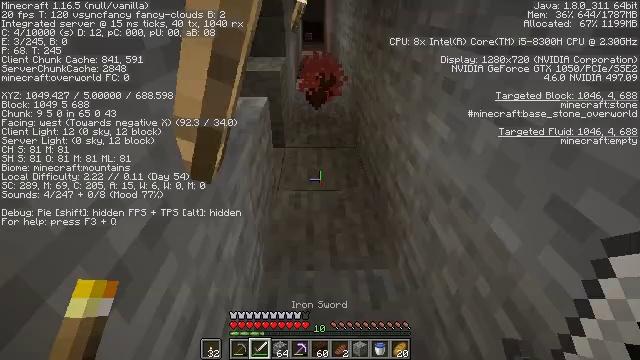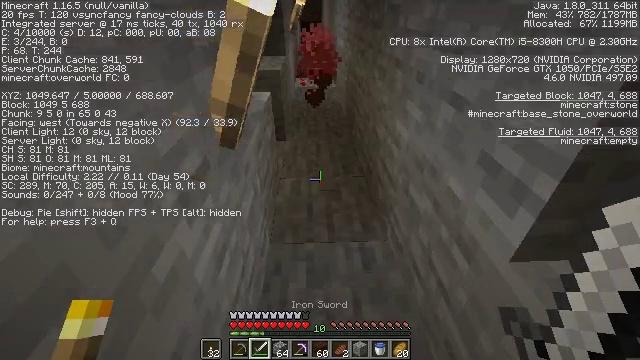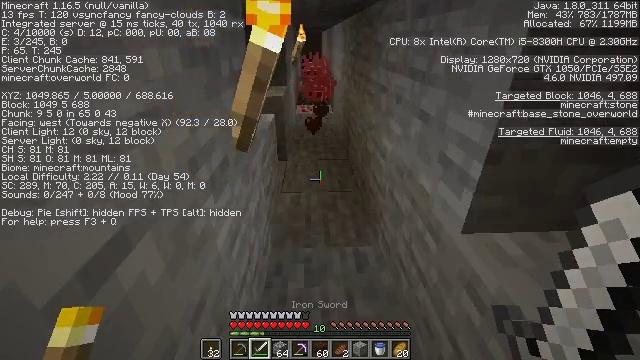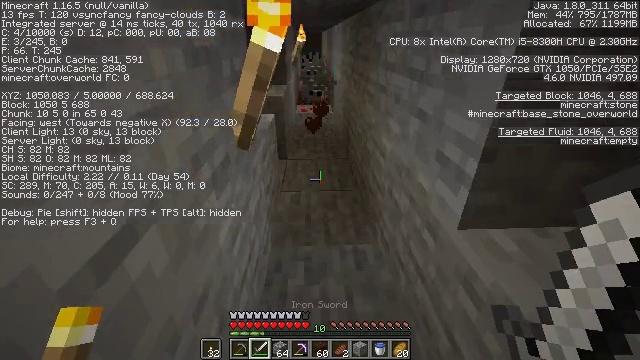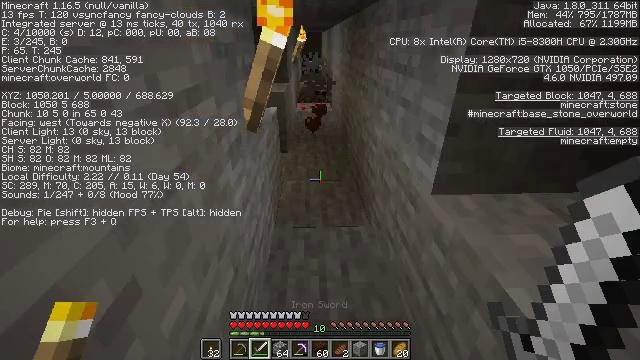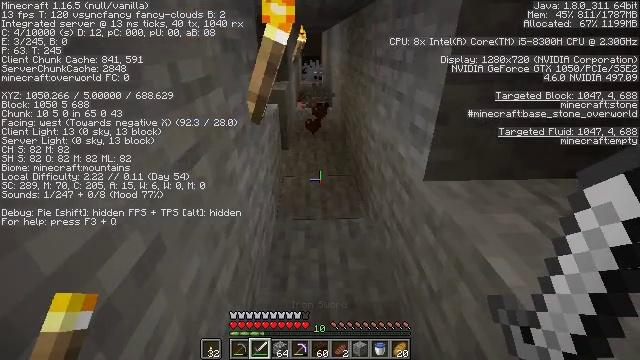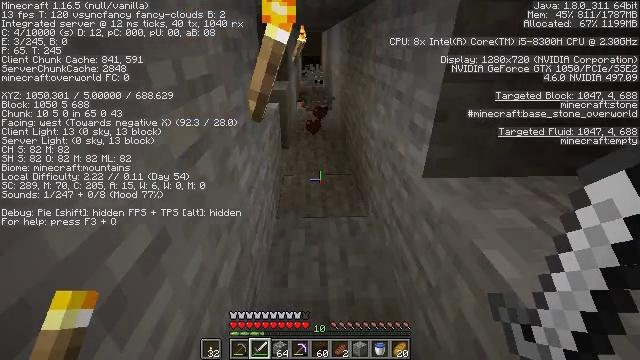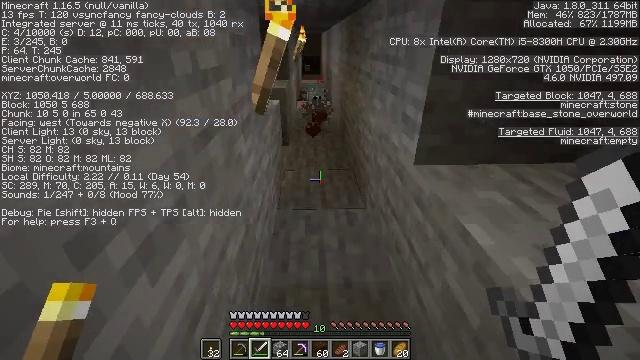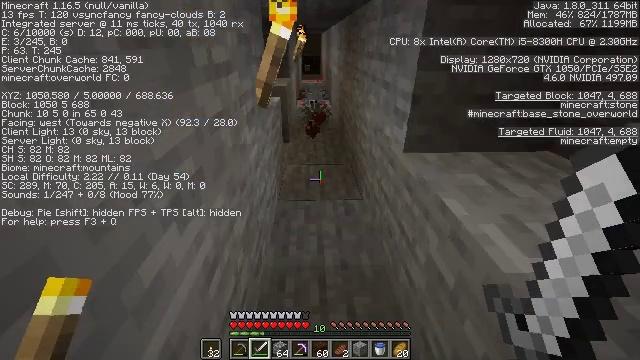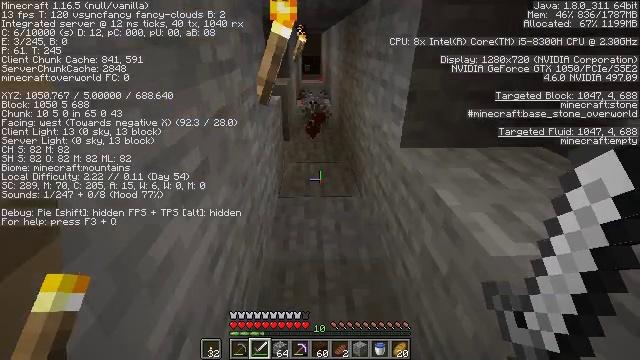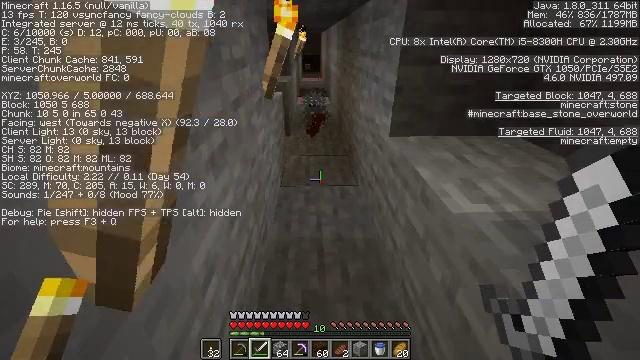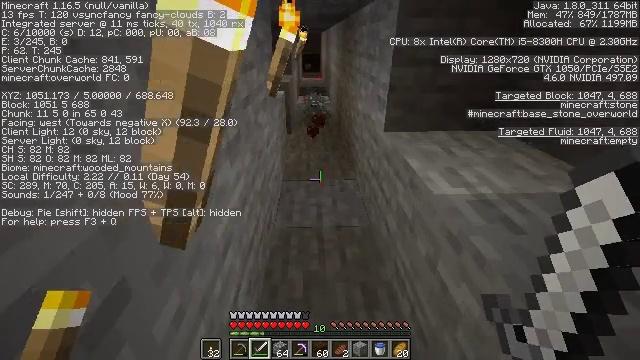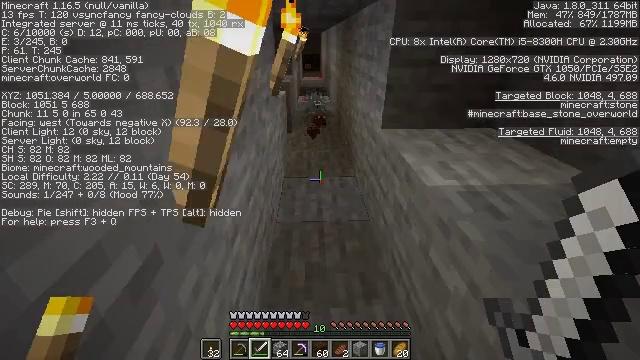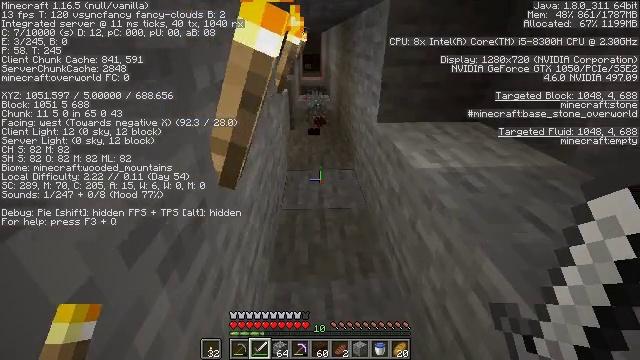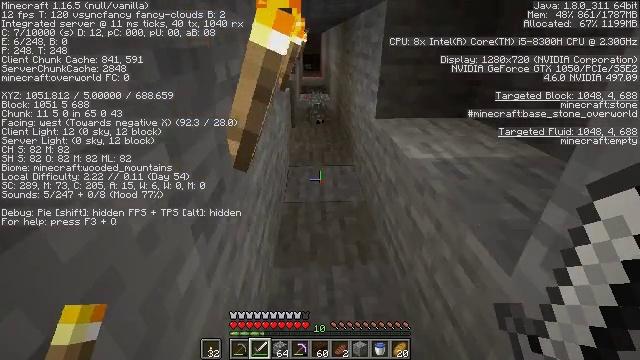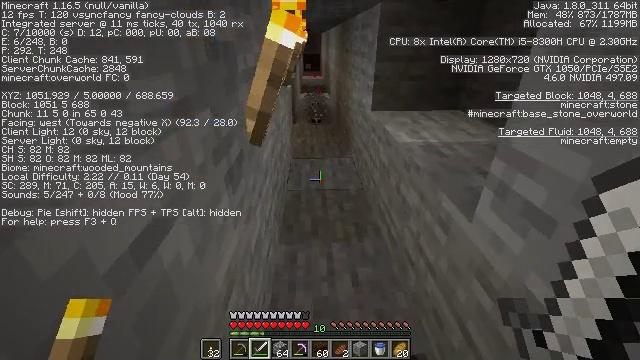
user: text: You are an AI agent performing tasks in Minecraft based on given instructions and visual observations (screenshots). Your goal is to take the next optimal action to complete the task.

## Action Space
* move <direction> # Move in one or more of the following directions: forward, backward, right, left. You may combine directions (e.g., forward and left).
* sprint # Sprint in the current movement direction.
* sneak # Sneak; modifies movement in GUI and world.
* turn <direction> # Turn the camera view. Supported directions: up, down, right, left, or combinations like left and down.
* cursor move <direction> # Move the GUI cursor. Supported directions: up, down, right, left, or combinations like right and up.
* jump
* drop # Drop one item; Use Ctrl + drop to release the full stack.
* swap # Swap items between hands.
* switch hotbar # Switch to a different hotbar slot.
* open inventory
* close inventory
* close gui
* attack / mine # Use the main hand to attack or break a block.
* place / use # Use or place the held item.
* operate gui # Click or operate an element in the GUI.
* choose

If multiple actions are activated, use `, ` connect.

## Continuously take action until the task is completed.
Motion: motion action
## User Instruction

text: Hunt the silverfish.
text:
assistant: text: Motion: move back
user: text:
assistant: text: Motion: move back, turn up
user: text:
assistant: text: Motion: move back
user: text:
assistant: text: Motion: no_op
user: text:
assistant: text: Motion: no_op
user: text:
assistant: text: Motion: no_op
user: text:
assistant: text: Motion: move back
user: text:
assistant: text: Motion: move back
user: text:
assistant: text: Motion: move back
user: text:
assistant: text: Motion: move back
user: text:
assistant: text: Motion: move back
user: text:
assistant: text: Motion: move back
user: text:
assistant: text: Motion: move back
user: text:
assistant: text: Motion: move back
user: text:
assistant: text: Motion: no_op
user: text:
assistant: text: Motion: move forward
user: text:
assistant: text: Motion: move forward
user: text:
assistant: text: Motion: move forward
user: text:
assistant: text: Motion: move forward
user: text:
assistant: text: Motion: move forward
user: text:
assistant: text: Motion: move forward
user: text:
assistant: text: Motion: move forward
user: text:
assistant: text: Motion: move forward
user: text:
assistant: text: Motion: move forward
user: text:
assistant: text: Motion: move forward
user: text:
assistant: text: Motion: turn right and down
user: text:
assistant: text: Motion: no_op
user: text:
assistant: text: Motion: no_op
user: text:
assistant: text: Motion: attack / mine
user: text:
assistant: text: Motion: attack / mine